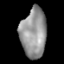
Tissue: lung
Cell type: Others
Senescence score: 0.1964
Nuclear area (px): 1250
Mean DAPI intensity: 148.581